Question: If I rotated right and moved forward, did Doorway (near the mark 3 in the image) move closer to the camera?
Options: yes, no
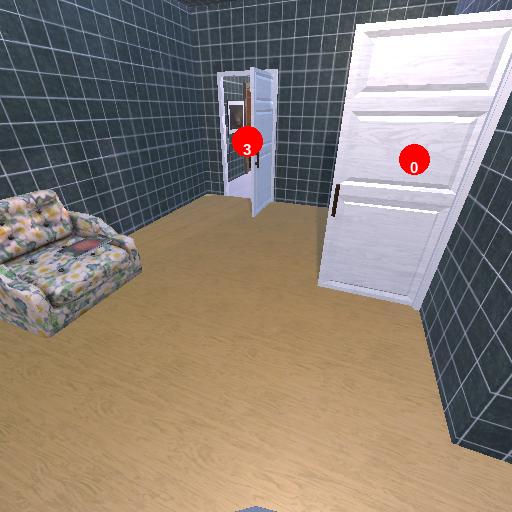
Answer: yes